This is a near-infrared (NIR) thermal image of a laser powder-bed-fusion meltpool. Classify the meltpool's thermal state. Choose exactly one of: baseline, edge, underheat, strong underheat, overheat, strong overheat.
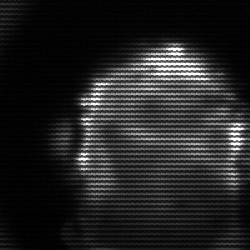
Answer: baseline